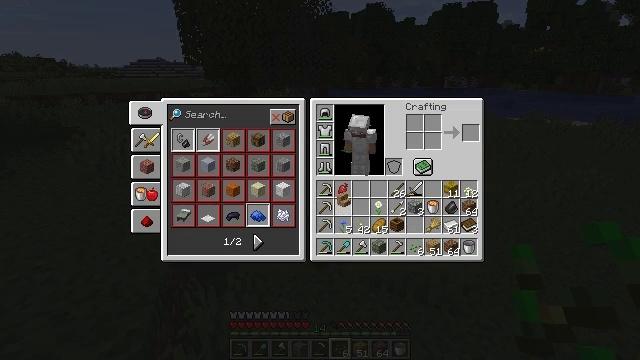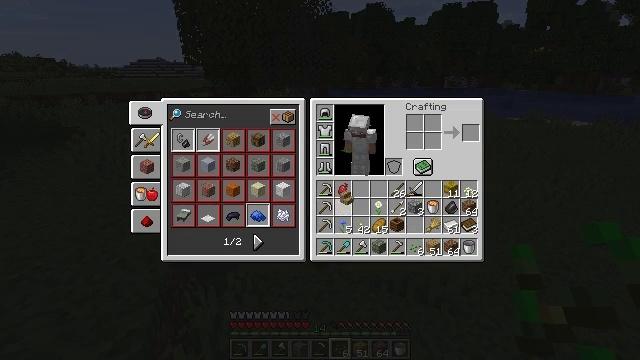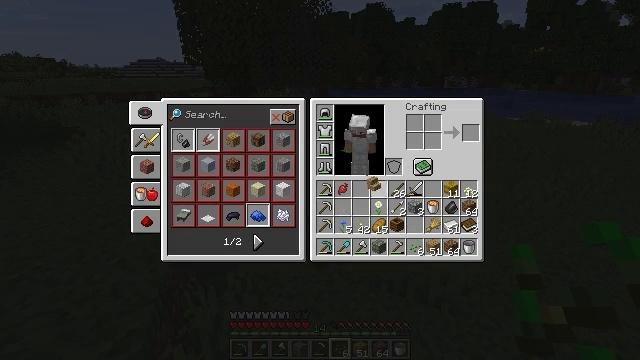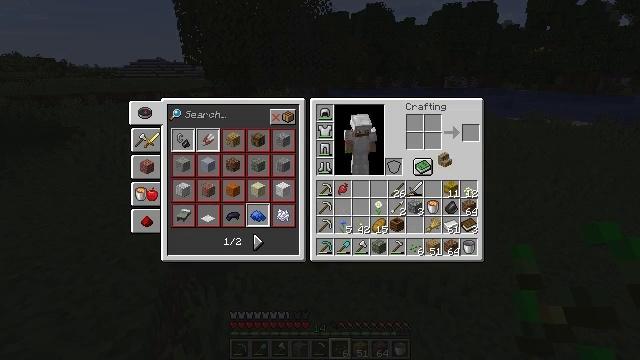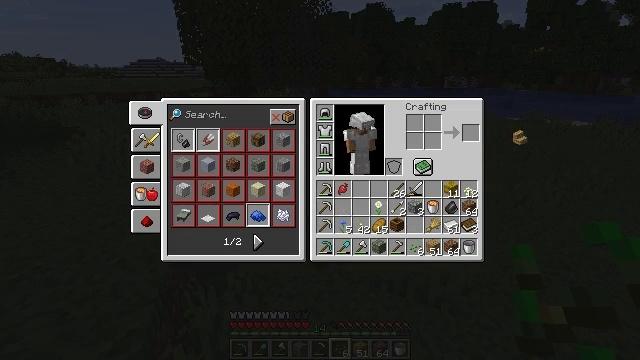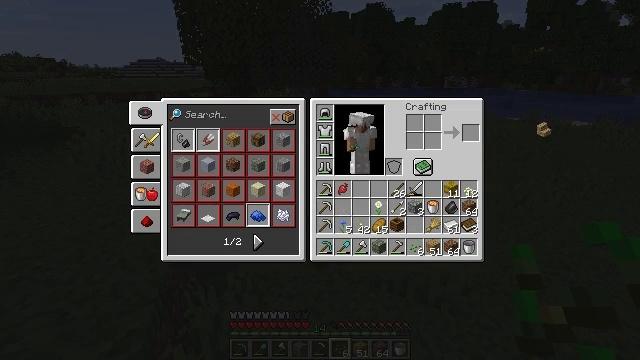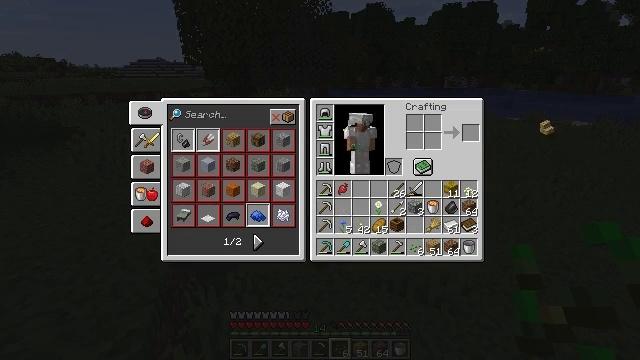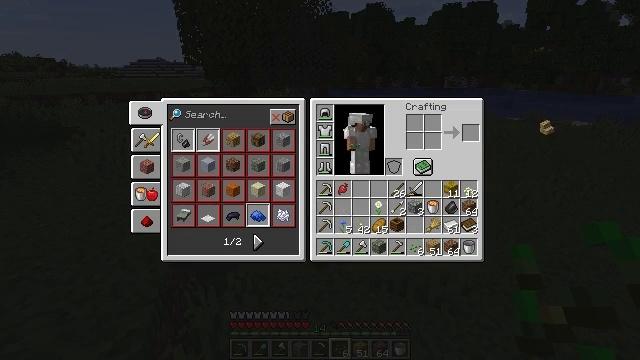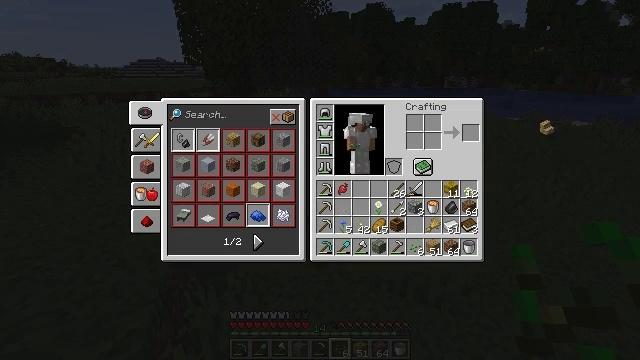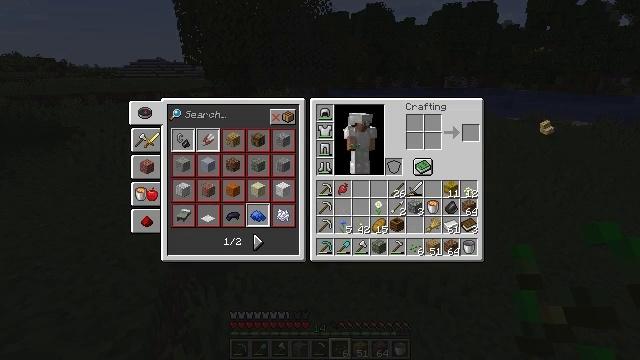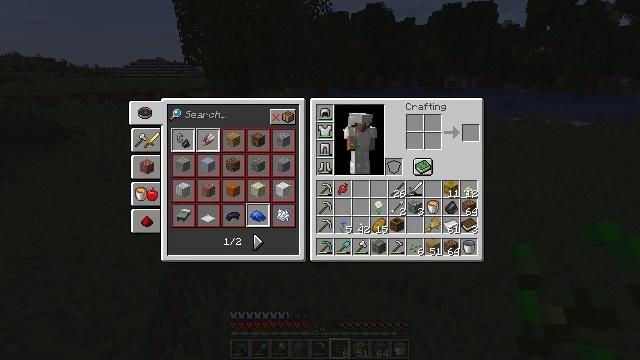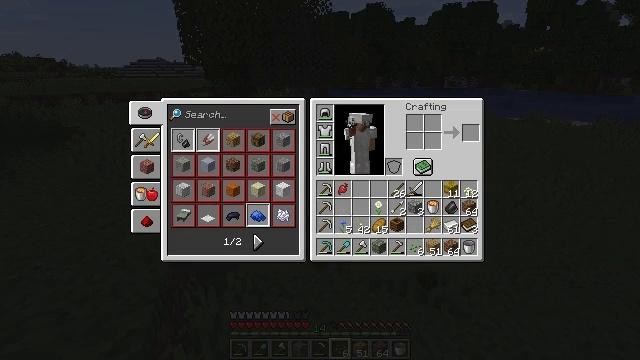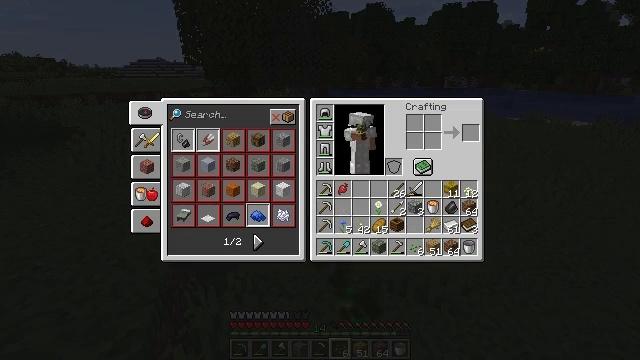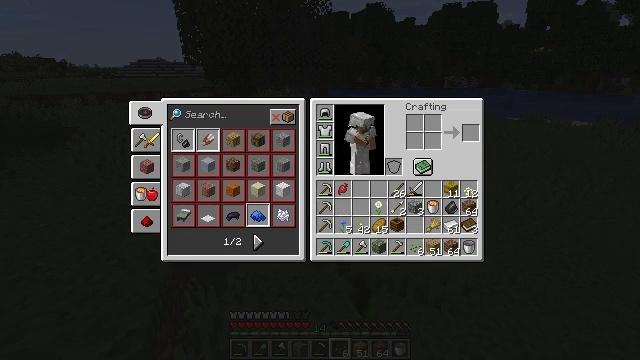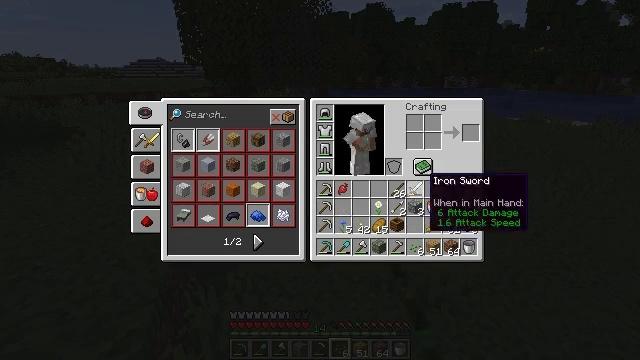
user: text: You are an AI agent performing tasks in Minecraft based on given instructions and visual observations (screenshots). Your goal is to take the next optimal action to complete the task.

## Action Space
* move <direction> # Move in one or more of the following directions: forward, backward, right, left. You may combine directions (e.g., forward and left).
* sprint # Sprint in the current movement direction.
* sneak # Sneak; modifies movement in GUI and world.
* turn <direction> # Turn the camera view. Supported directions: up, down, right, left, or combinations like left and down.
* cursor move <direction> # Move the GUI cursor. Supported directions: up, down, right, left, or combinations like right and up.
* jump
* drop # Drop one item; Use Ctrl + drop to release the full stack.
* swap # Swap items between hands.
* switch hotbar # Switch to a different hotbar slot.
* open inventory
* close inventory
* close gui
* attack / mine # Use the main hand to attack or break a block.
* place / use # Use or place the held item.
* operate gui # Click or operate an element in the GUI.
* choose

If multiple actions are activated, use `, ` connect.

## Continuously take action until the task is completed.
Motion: motion action
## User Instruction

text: Drop oak stairs.
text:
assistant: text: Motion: operate gui
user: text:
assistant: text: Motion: cursor move right and up
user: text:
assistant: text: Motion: cursor move right and up
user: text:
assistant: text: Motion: cursor move right and up
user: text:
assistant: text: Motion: cursor move right and up
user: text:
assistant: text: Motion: no_op
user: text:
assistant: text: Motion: operate gui
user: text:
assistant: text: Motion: operate gui
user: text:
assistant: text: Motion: operate gui
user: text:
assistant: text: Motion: no_op
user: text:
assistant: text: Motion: cursor move left and down
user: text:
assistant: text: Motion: cursor move left and down
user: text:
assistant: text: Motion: cursor move left and down
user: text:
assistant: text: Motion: cursor move left and down
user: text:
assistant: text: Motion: no_op